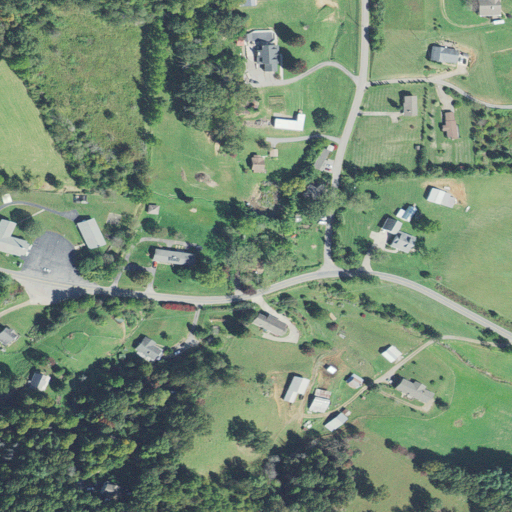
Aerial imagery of valley in North Carolina named Stamey Cove containing open development, low intensity development, pasture, deciduous forest, medium intensity development, and mixed forest